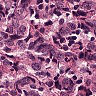
Metastatic tissue present: yes